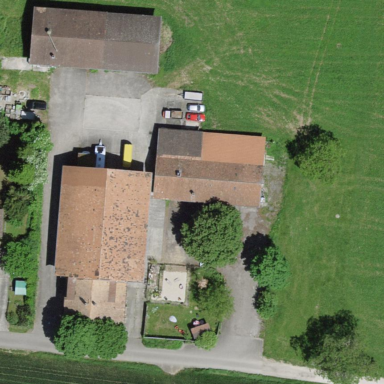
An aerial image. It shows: Farmyard area.